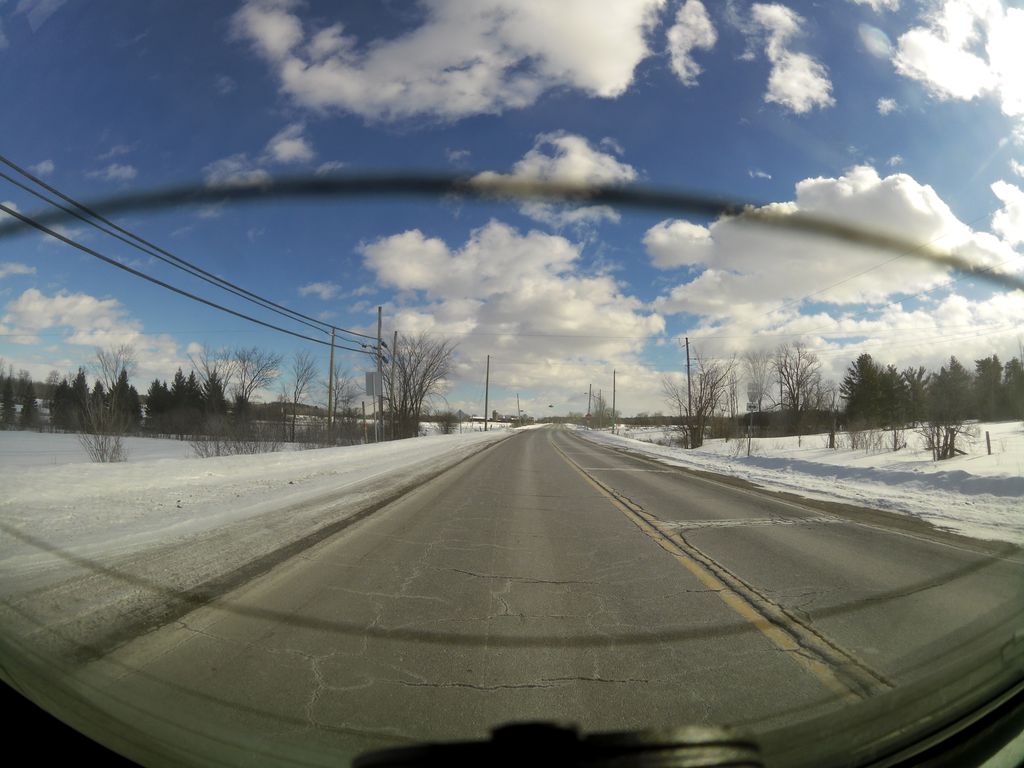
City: ottawa-gatineau